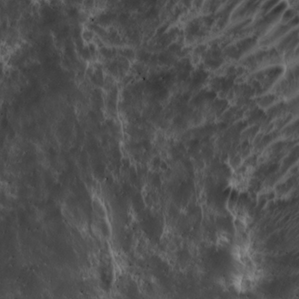
Label: non_frost